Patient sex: M
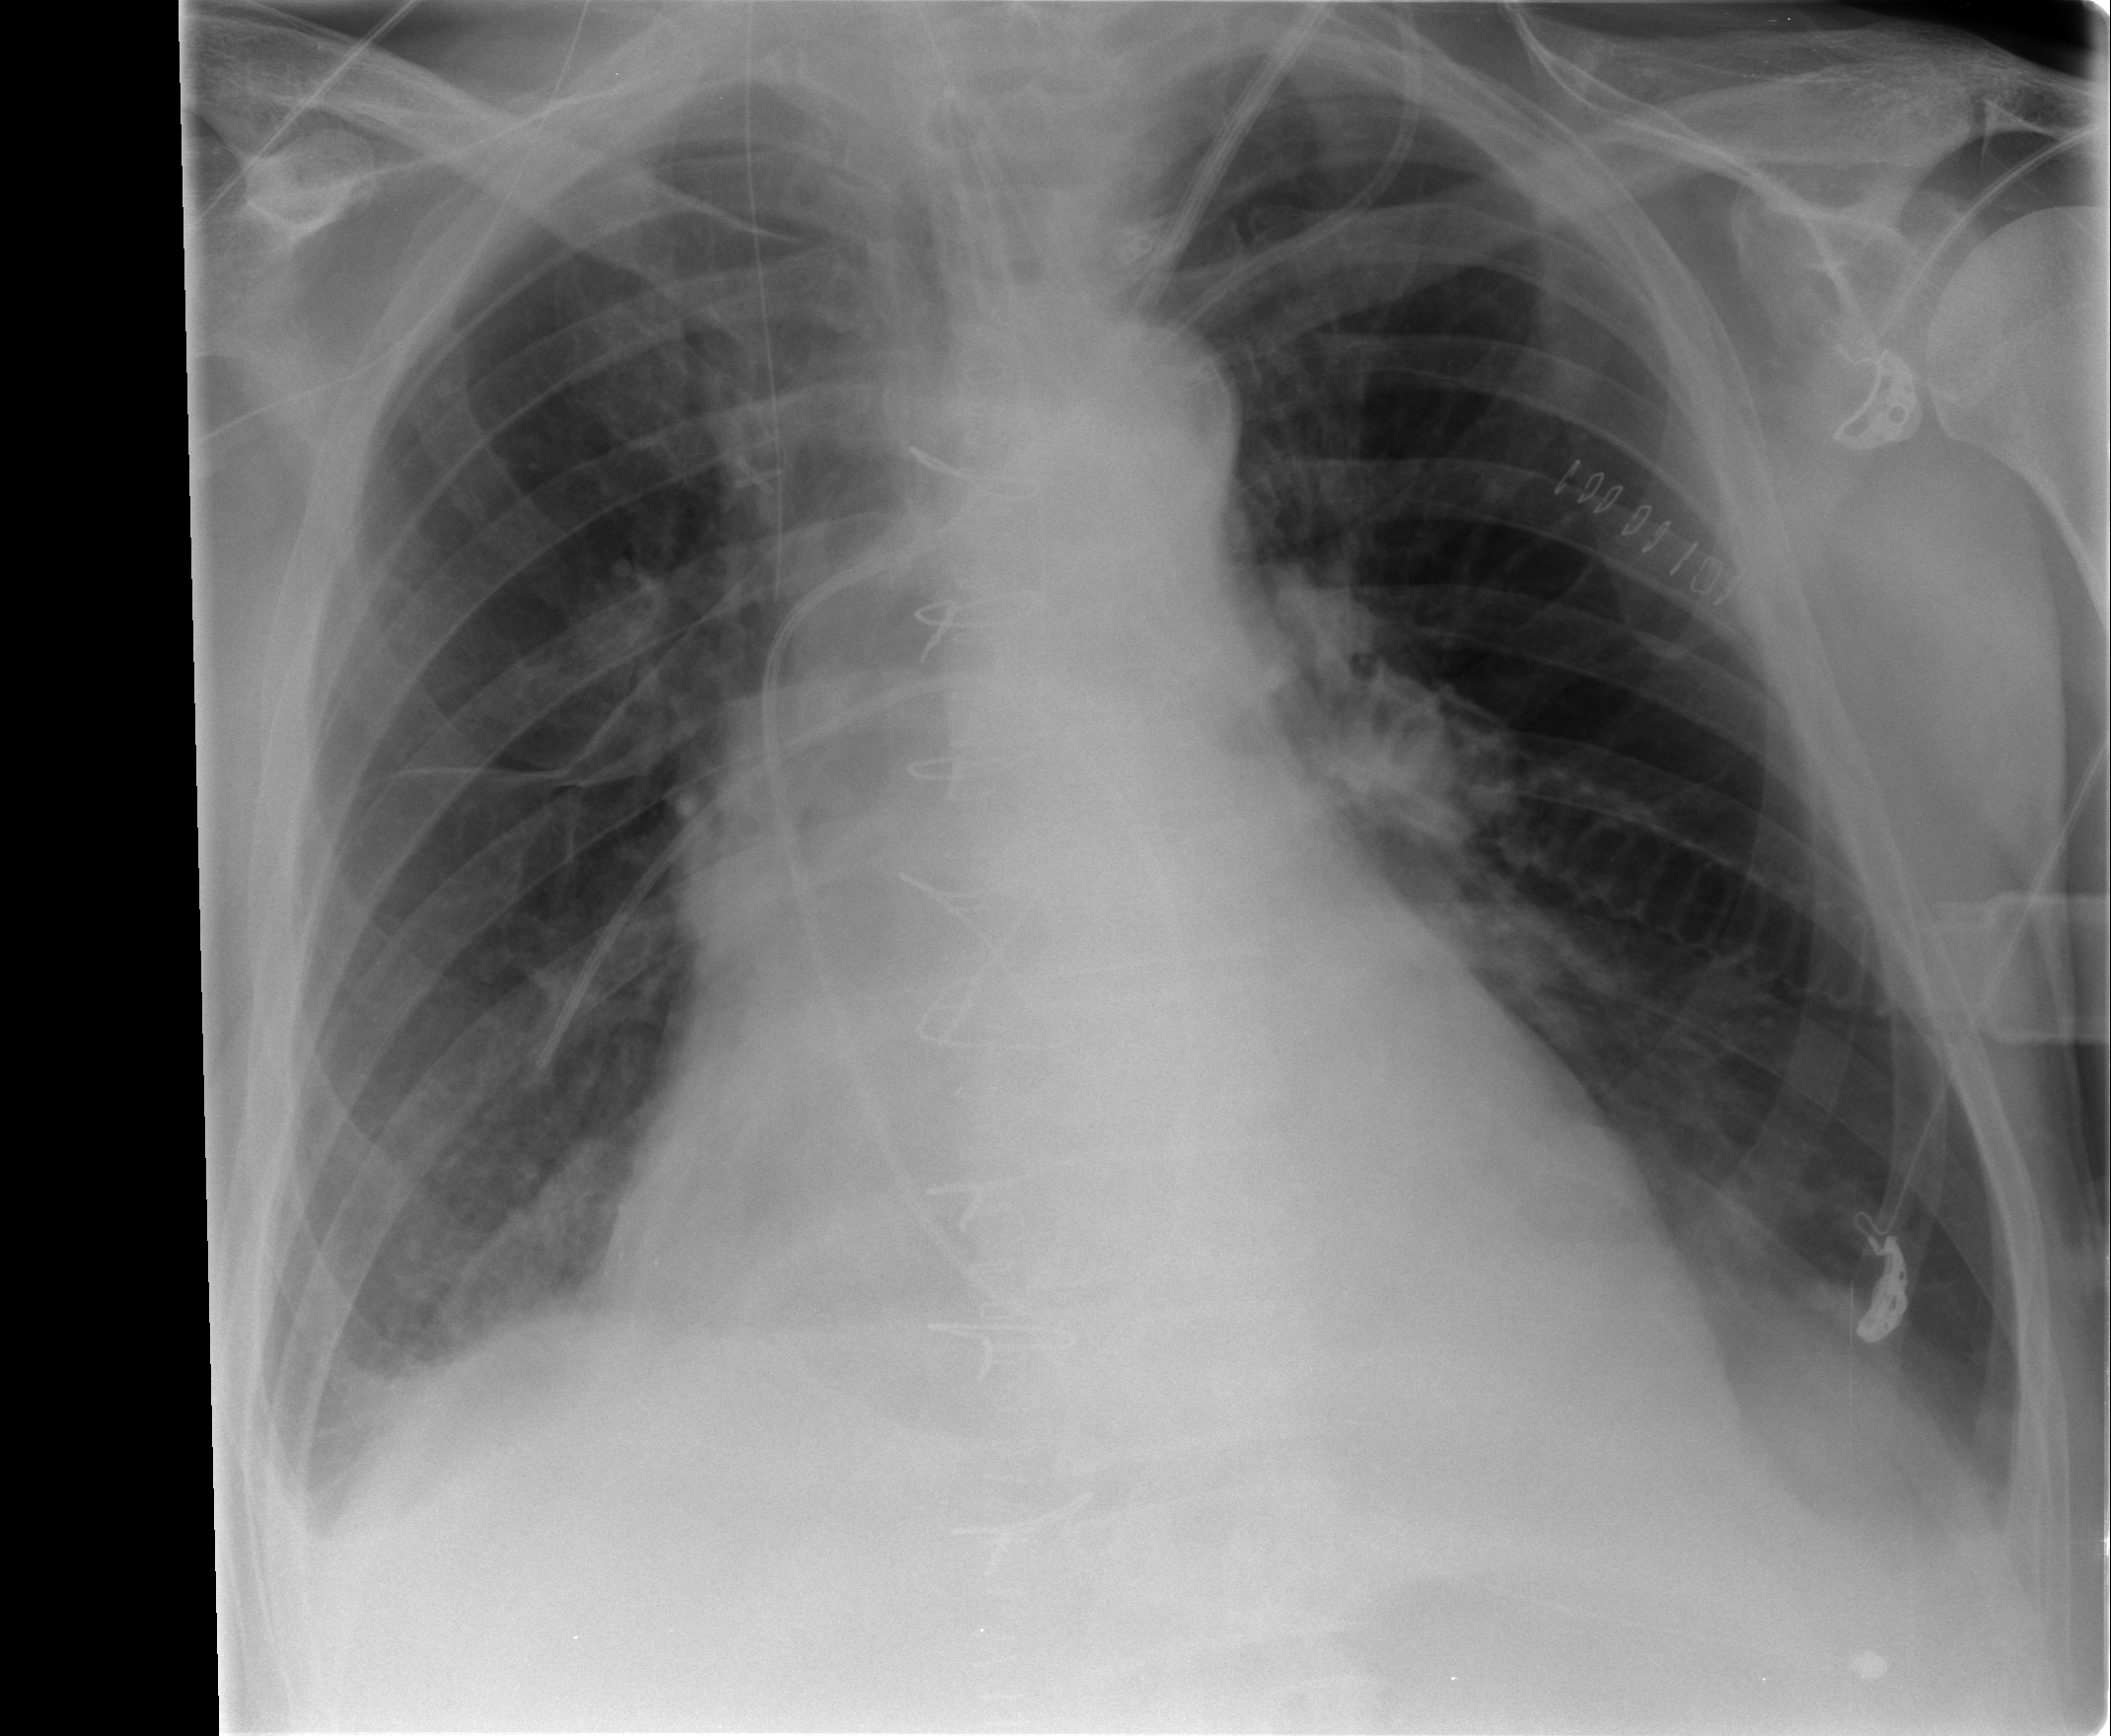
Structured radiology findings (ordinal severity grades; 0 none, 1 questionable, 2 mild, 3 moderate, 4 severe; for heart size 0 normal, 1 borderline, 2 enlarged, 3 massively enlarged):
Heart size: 2
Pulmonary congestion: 0
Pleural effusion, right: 2
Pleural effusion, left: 1
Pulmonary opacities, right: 0
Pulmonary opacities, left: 0
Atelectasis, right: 2
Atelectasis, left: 2